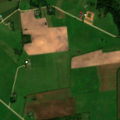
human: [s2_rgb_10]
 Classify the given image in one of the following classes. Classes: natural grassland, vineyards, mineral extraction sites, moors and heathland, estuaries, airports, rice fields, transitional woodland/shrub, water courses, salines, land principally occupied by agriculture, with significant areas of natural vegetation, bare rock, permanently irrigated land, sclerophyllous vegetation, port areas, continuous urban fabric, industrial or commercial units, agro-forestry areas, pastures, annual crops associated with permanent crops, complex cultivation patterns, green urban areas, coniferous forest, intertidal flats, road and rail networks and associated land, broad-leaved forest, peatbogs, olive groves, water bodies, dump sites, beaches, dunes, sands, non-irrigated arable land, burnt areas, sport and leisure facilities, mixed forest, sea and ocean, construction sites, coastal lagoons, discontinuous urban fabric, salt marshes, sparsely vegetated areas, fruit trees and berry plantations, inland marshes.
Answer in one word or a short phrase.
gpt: non-irrigated arable land, complex cultivation patterns, mixed forest